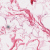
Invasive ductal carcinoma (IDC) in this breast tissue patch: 0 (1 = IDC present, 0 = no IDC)